Brain MRI, t2w sequence, axial 2D slice.
Patient: age 28, sex M, weight 90 kg, height 1.9 m
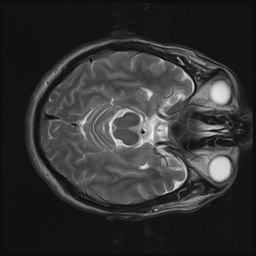